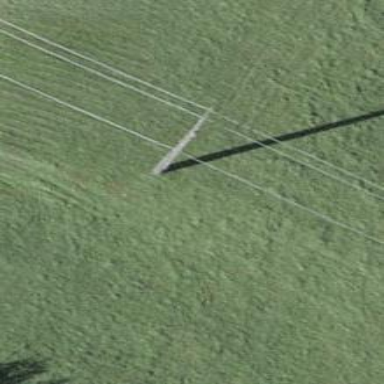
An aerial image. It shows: Power line in the image.